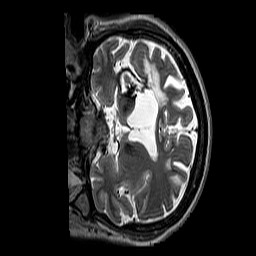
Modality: T2w
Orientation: coronal
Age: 31
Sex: female
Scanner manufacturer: siemens
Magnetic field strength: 3 T
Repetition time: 3.2 s
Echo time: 0.212 s